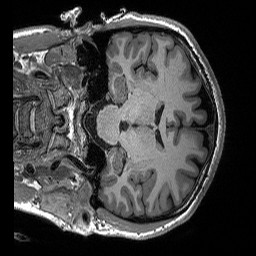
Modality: T1w
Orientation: coronal
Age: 32
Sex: female